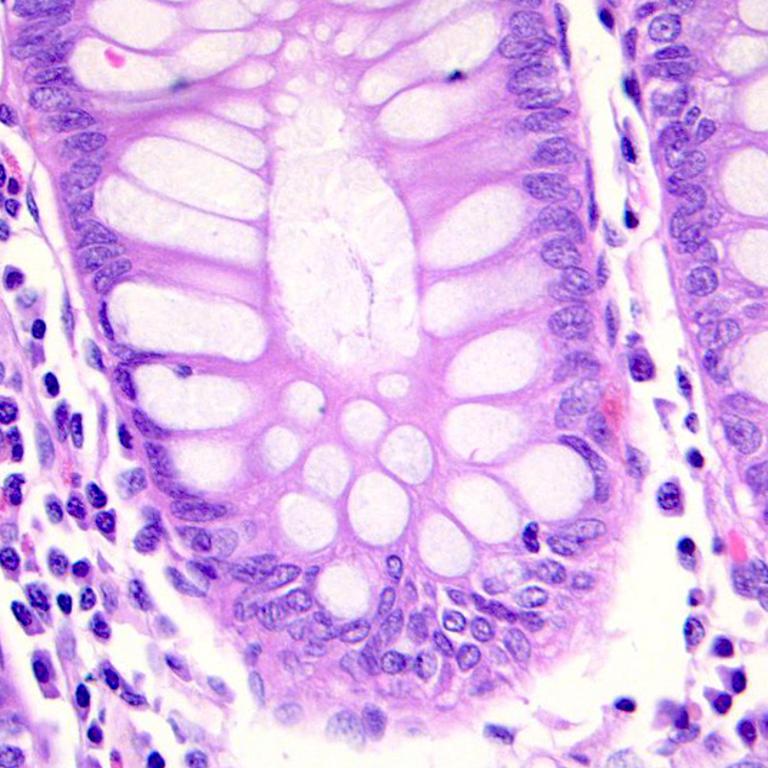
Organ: colon
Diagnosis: benign